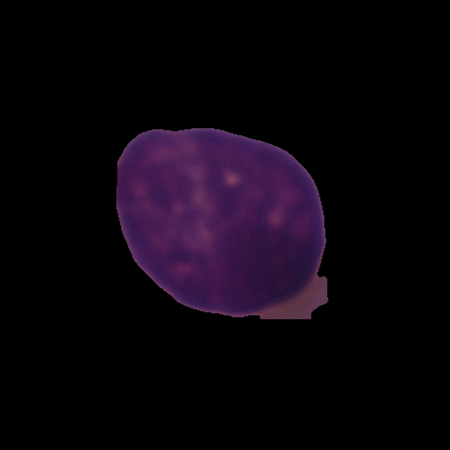
Label: healthy